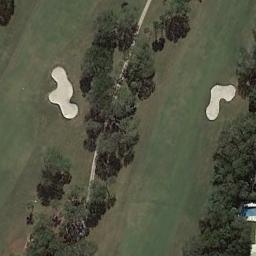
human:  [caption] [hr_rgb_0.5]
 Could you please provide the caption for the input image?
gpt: Lots of trees are near the golf course .

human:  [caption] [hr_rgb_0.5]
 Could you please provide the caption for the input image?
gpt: The golf course has two fairways, Some barrier trees and two sandpits and a road goes through the golf course .

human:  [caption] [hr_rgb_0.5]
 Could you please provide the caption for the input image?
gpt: Two similar-sized bunkers next to each other .

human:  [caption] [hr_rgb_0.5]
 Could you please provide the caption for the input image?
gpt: There are several bunkers on a large green lawn on the golf course, Many trees and a building with a swimming pool .

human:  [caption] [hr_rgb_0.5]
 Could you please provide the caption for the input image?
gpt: There are two bunkers and some trees on the golf course .